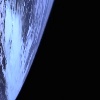
Label: space